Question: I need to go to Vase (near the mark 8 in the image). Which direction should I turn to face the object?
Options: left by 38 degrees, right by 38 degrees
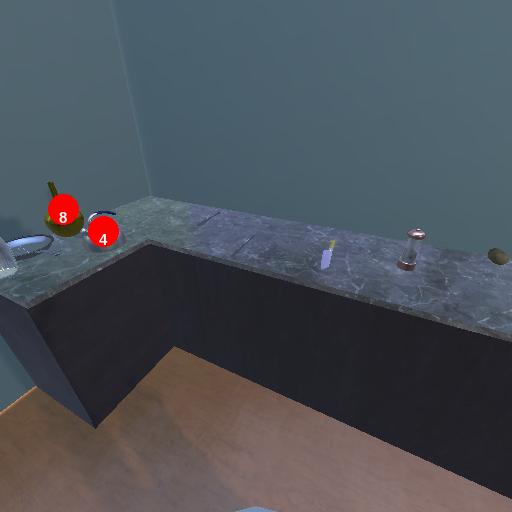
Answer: left by 38 degrees